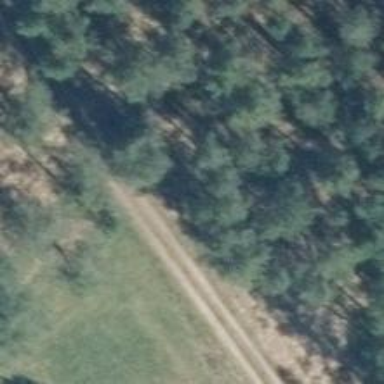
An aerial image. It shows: Hunting stand.